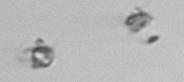
Label: detritus